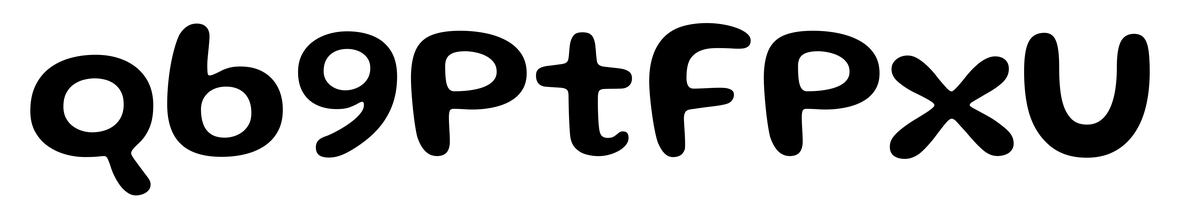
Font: Gluten_Medium